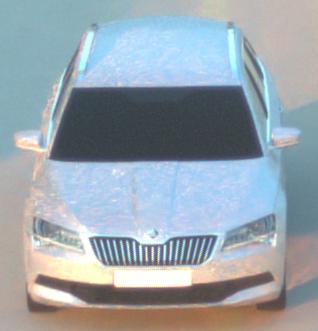
Make: Skoda
Model: Superb Combi 1.4 TSI
Detailed model: Superb (III) Combi
Model produced from: 2015/09
Model produced until: 2018/06
Doors: 5
Color: white
Road condition: dry road
Daytime: sunrise or sunset
Contrast: medium contrast